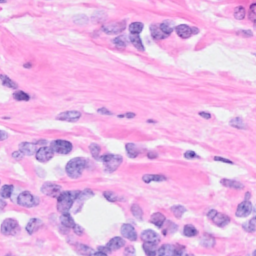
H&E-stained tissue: Breast